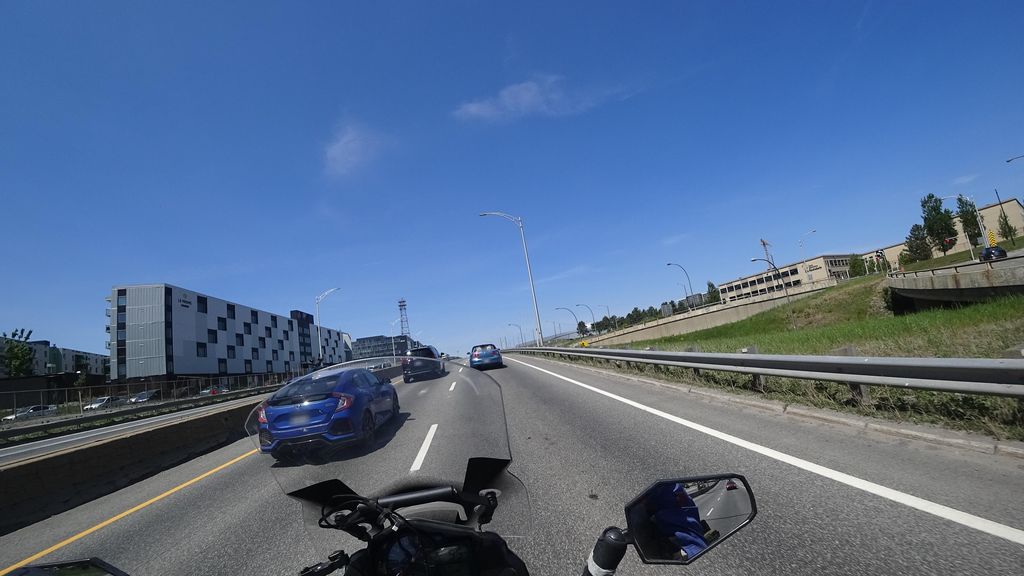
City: quebec_city